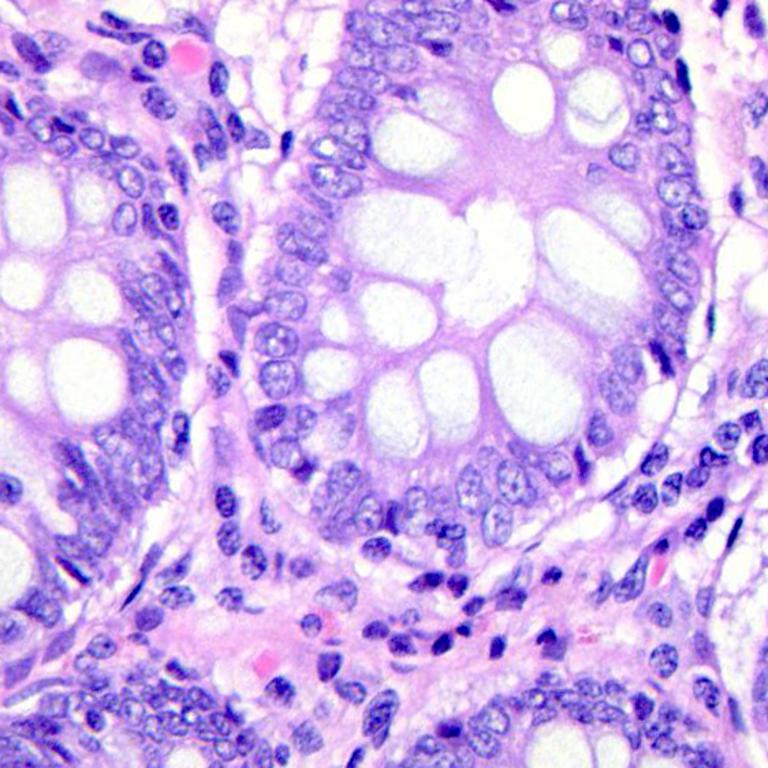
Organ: colon
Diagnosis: benign